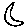
Label: moon